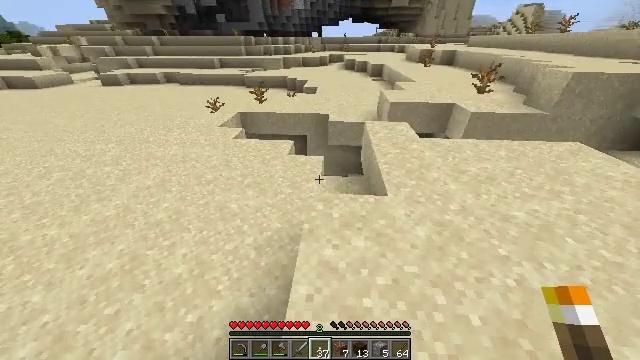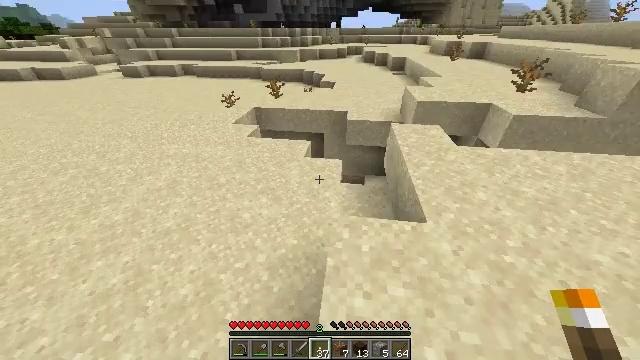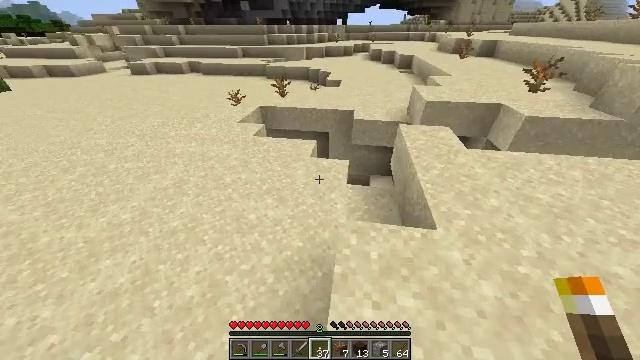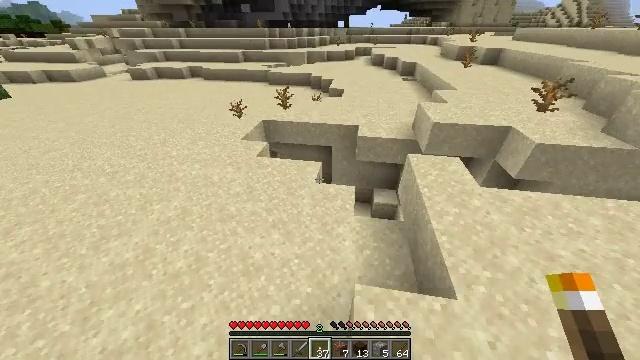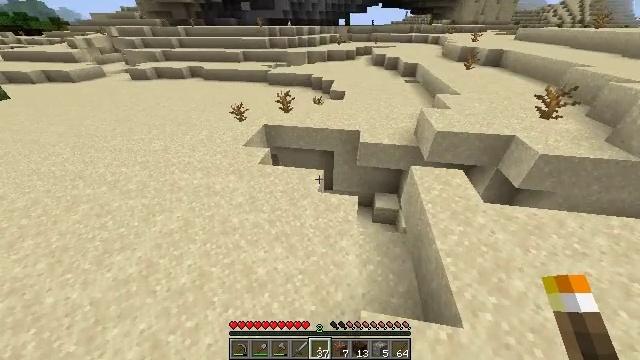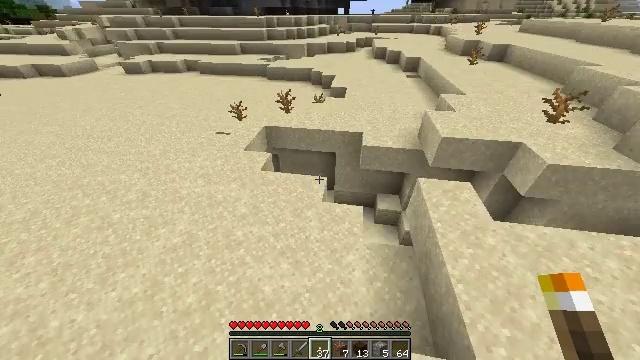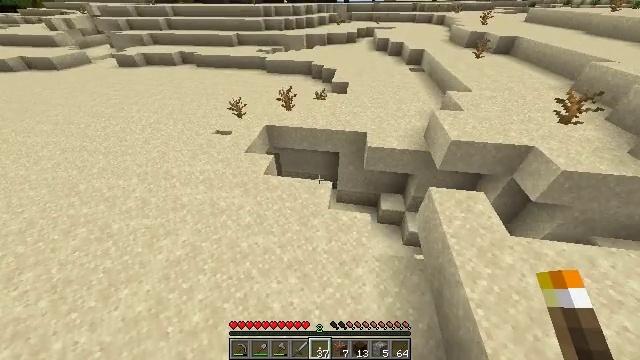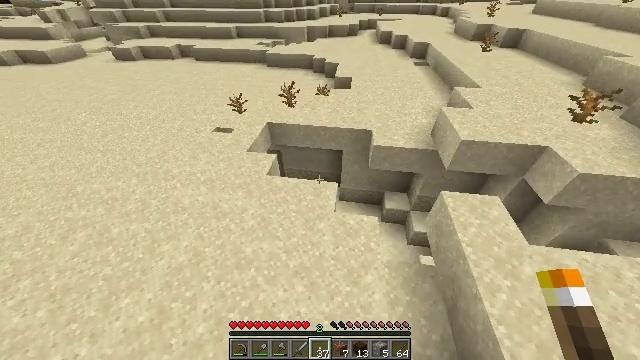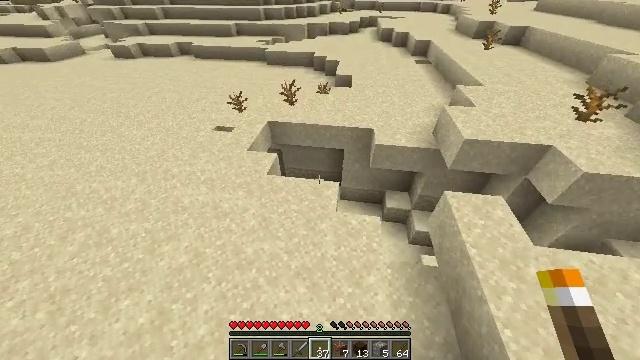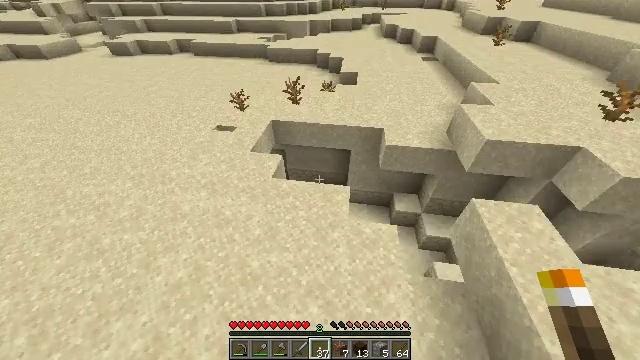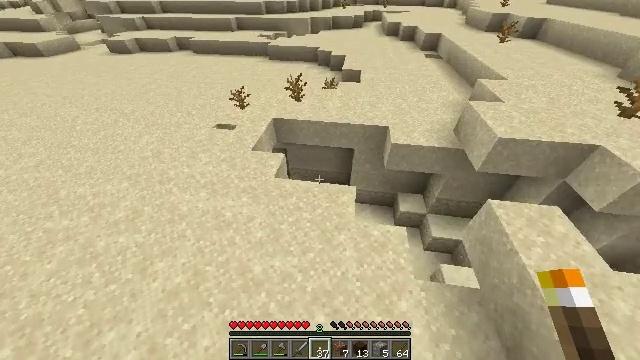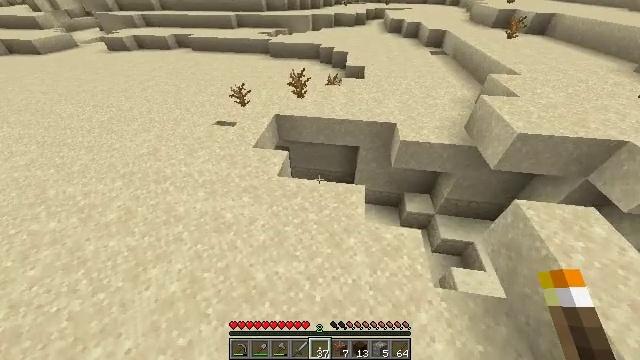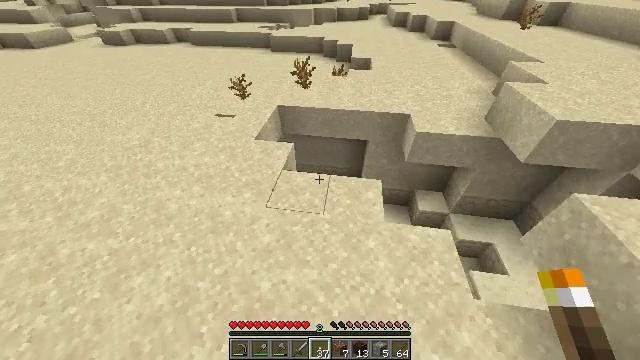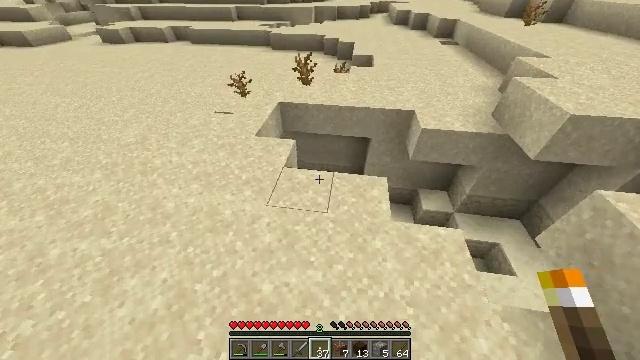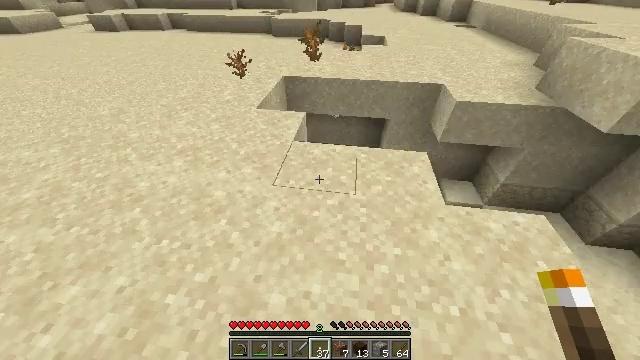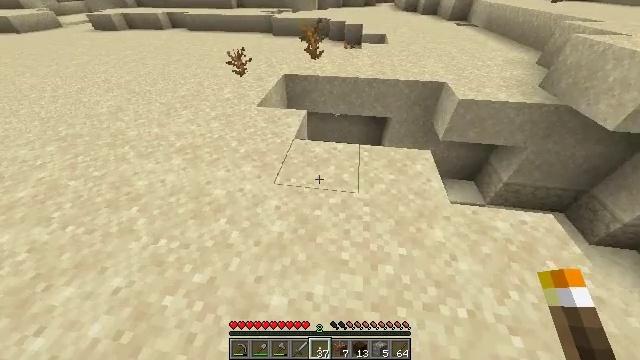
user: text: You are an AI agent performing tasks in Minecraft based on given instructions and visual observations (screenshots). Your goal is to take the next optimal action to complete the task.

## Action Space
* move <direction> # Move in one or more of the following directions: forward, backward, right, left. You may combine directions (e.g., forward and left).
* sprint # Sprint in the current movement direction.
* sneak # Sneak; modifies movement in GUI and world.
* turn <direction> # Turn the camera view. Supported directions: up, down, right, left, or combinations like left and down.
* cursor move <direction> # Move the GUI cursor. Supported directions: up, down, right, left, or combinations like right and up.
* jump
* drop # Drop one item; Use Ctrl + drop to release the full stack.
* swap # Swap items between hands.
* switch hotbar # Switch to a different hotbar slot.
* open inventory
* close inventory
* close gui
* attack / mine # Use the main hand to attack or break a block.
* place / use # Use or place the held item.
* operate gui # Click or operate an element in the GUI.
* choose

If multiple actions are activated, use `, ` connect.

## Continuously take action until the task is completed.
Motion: motion action
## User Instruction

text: Gather hay blocks from the farm.
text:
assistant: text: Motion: move forward and move left, sprint, turn left and down
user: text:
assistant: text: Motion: move forward and move left, sprint, turn left, jump
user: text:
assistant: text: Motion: move forward and move left, sprint, jump
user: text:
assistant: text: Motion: move forward and move left, sprint, jump
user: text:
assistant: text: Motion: move forward and move left, sprint, turn down, jump
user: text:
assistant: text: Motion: move forward and move left, sprint, turn down, jump
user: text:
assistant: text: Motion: move forward and move left, sprint, turn down, jump
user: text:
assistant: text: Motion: move forward and move left, sprint, jump
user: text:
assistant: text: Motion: move forward and move left, sprint, jump
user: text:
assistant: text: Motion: move forward and move left, sprint, jump
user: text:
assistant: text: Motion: move forward and move left, sprint, jump
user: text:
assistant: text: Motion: move forward and move left, sprint, jump
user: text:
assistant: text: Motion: move forward and move left, sprint, jump
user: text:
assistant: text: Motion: move forward and move left, sprint, jump
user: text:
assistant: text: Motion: move forward and move left, sprint, jump
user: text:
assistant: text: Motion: move forward and move left, sprint, jump
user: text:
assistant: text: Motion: move forward and move left, sprint, jump
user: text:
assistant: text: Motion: move forward and move left, sprint, jump
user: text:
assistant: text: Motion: move forward and move left, sprint, jump
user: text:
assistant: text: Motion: move forward and move left, sprint, turn up, jump
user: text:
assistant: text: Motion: move forward and move left, sprint, turn right and up, jump
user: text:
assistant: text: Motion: move forward and move left, sprint, turn right and up, jump
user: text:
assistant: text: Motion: move forward and move left, sprint, turn right, jump
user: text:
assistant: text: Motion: move forward and move left, sprint, jump
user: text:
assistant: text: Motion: move forward and move left, sprint, jump
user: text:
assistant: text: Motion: move forward and move left, sprint, turn right, jump
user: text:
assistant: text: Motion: move forward and move left, sprint, turn right, jump
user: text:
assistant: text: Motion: move forward, sprint, turn right, jump
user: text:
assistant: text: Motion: move forward, sprint, turn right, jump
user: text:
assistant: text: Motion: move forward, sprint, turn right, jump